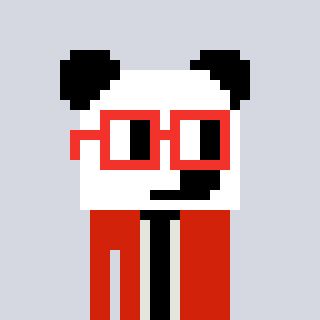
a pixel art character with square red glasses, a panda-shaped head and a red-colored body on a cool background